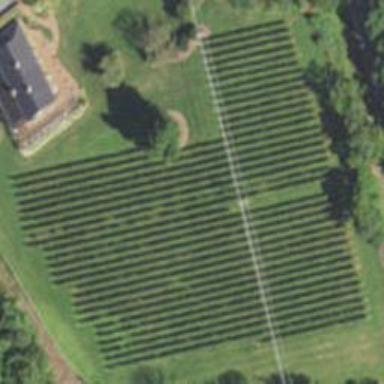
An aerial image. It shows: Vineyard with grape crops.